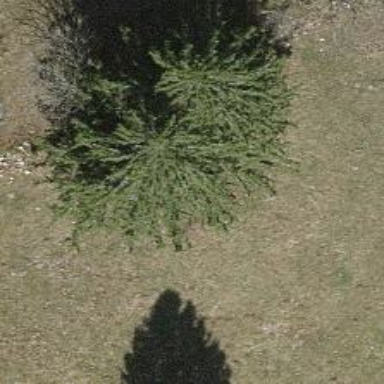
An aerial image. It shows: Needle-leaved tree in its natural environment.